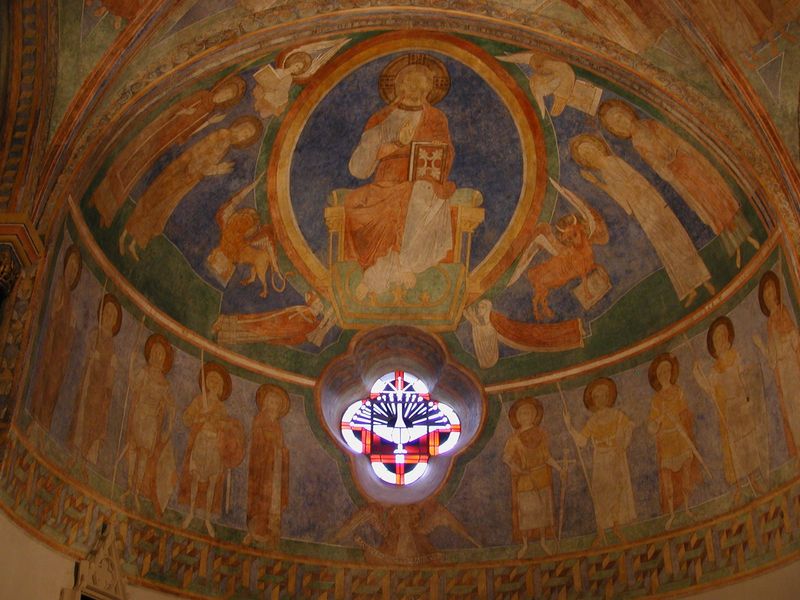
Titel: Wand- und Gewölbemalerei in der Doppelkapelle von Schwarzrheindorf
Standort: Bonn, Schwarzrheindorf, Doppelkapelle St. Klemens und Maria (EU - D - NRW)
Schlagwörter: adler, blau, gott, gelb, grün, bunt, fenster, licht, männer, rot, malerei, bibel, taube, kirche, decke, kreis, engel, venedig, stab, kuppel, lanze, thron, bemalt, buch, religion, schwert, ritter, jesus, löwe, heilige, fresko, jünger, stier, christentum, stifter, farbenfroh, malereien, mandorla, katholisch, freske, heiliger geist, deckenfresko, friedenstaube, ausmalung, heiligen, mattäus, läwe, lane, mandrola